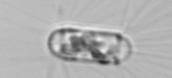
Label: Corethron_hystrix